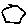
Label: hexagon